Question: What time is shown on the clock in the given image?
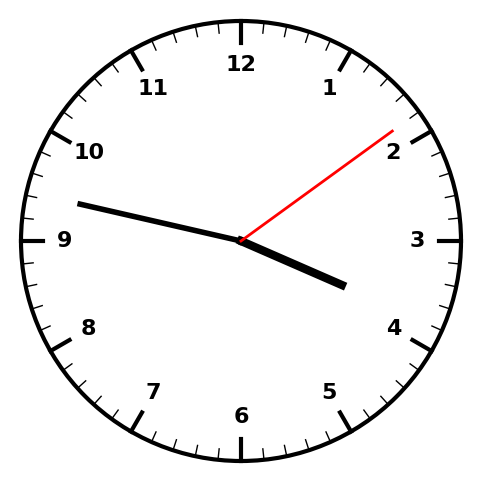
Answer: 03:47:09